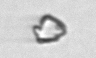
Label: detritus_transparent